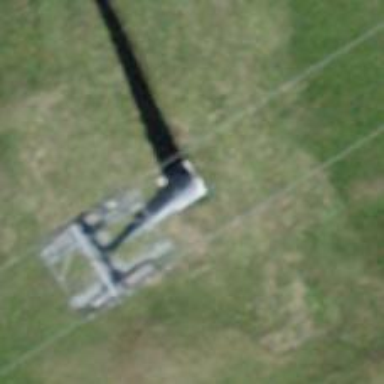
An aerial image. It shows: Pylon for aerialway.